Question: About JMeter plugins Manger,
When I want to uninstall a plugin It still forces me to upgrade my existing plugins (if exists):

Is there a way do uninstall plugins without upgrading others ?
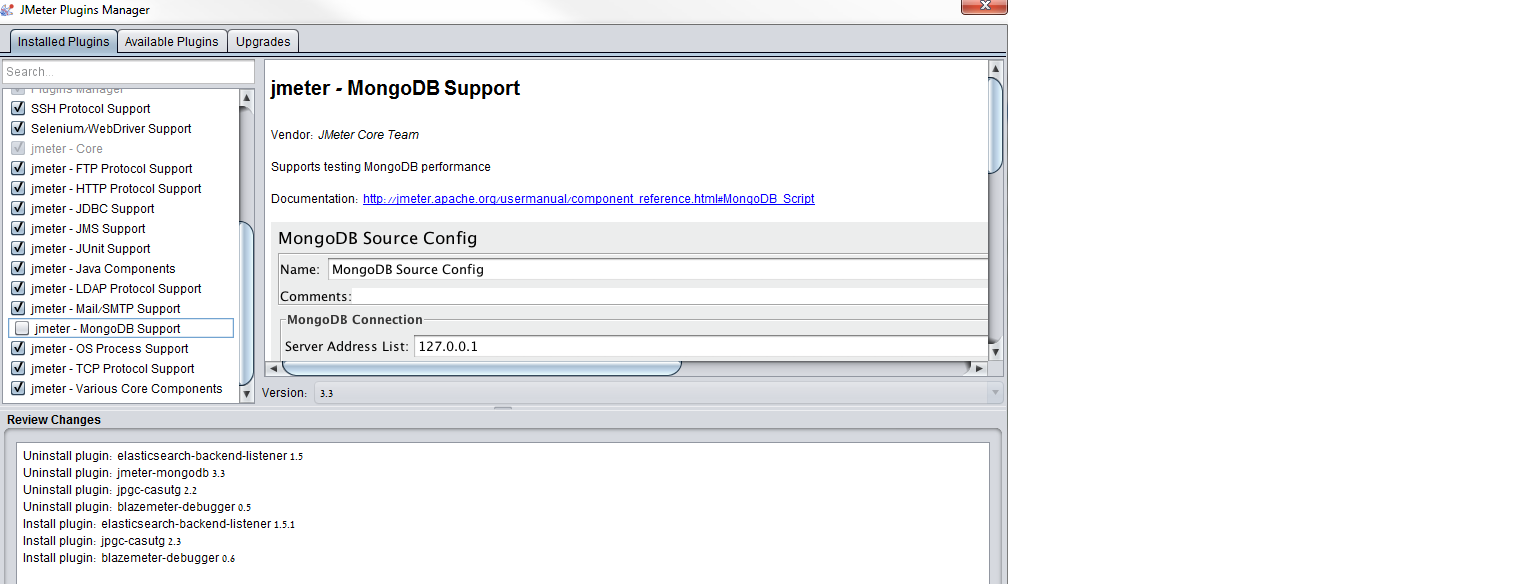
Answer: You can do that by switching to Upgrades tab:
<URL>
And uncheck the plugin that you don't want to upgrade.
The update disappears:
<URL>